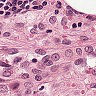
Metastatic tissue present: no